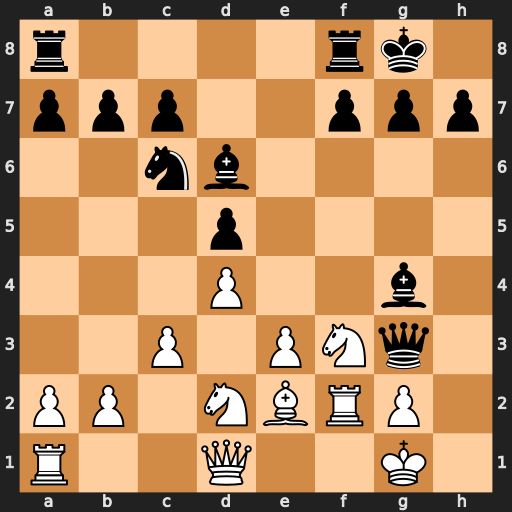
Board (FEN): r4rk1/ppp2ppp/2nb4/3p4/3P2b1/2P1PNq1/PP1NBRP1/R2Q2K1
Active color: w
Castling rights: -
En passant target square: -
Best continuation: Nf1 Qxf2+ Kxf2